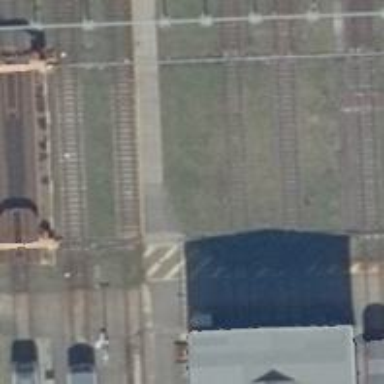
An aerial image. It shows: Railway traverser used for service spur.